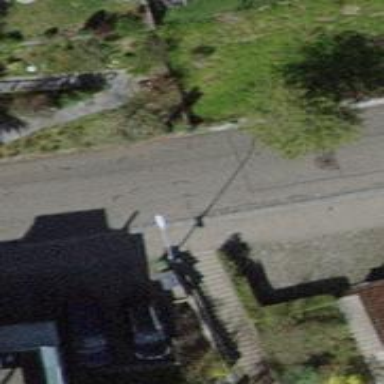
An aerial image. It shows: Paved footway.